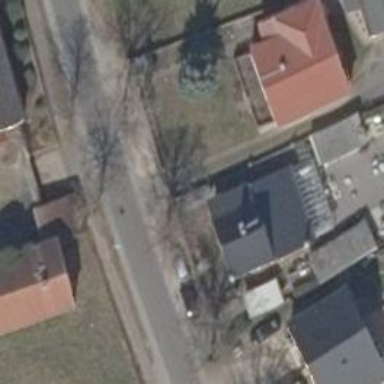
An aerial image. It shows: Residential road with asphalt surface and sidewalk on the left.